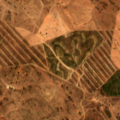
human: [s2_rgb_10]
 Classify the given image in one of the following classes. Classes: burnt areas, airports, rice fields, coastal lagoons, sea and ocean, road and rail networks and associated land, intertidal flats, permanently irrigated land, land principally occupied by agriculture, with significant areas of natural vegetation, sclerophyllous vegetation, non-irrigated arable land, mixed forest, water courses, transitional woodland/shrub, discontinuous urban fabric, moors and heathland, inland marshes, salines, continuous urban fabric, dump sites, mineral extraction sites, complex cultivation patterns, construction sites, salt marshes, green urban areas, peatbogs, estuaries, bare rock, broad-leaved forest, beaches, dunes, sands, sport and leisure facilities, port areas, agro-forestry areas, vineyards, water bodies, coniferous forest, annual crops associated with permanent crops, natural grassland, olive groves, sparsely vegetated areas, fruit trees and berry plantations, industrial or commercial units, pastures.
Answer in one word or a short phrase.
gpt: non-irrigated arable land, pastures, agro-forestry areas, sclerophyllous vegetation, transitional woodland/shrub